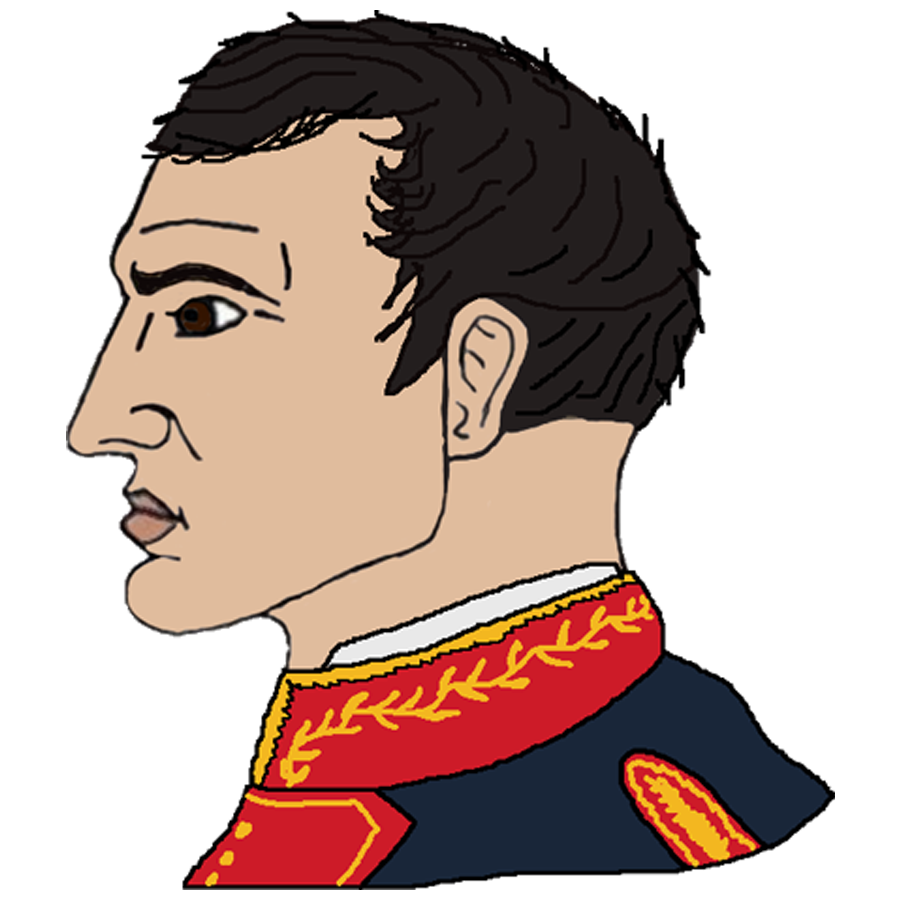
Label: 4_Yes_Chad